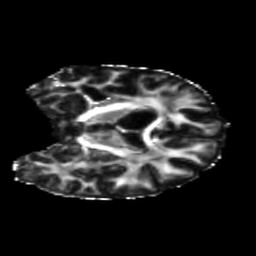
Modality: FA
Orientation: coronal
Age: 37
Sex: female
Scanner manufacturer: siemens
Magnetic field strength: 3 T
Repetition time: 5.25 s
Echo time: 0.08 s